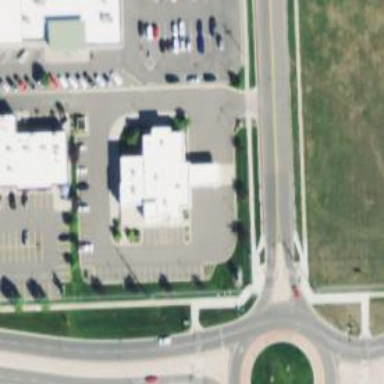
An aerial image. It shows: Pharmacy providing healthcare services.